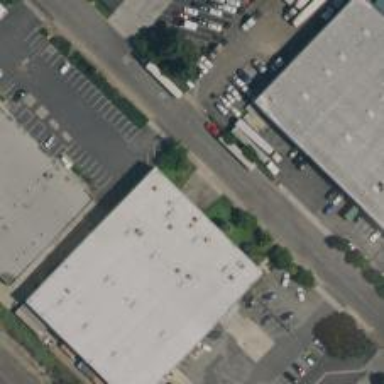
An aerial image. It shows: Warehouse building.